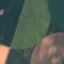
Land use / land cover class: AnnualCrop